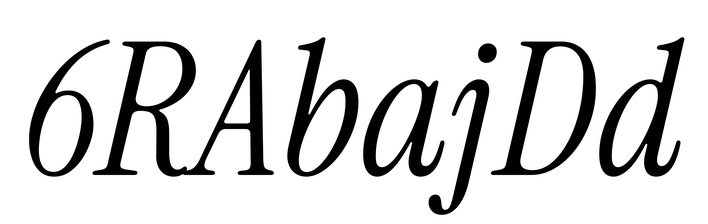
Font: InstrumentSerif-Italic